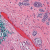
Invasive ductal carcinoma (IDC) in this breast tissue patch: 0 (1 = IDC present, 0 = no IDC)